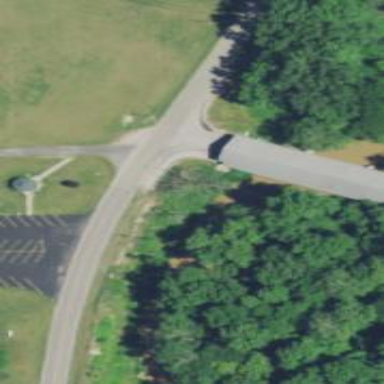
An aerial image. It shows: Covered bridge over tertiary road.